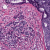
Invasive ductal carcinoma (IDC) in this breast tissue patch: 0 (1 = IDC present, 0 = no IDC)